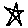
Label: star